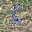
Label: 6